Field crop: maize
Growth stage: 1
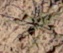
Species: lolium